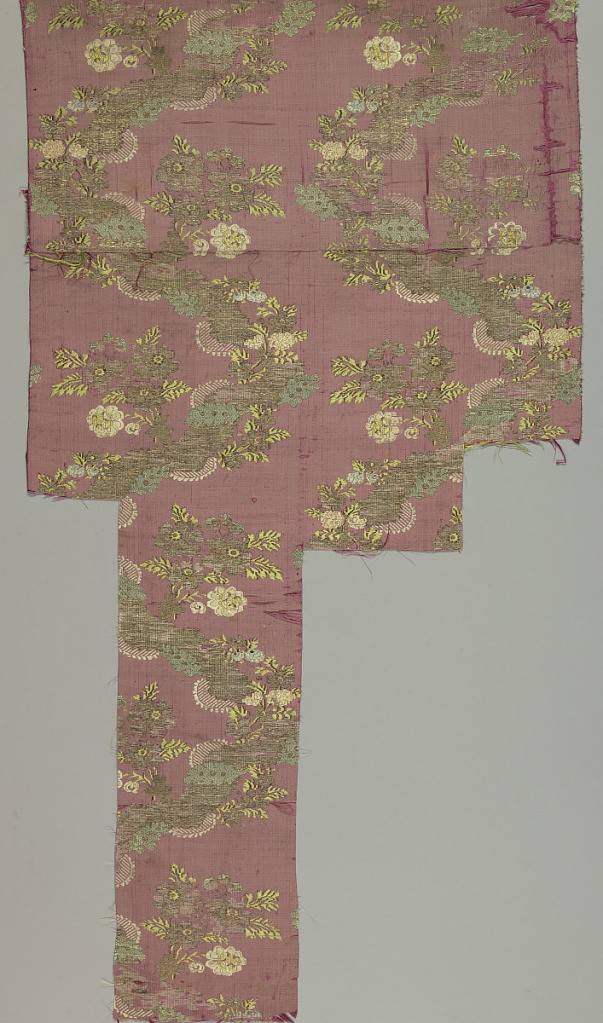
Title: Fragment
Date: mid-18th century
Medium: silk, metallic thread Technique: plain weave, brocaded
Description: Woven length has a dull pink ground with two serpentine bands of silver thread from which flowering sprays are thrown out in faded pink, yellow, and green.